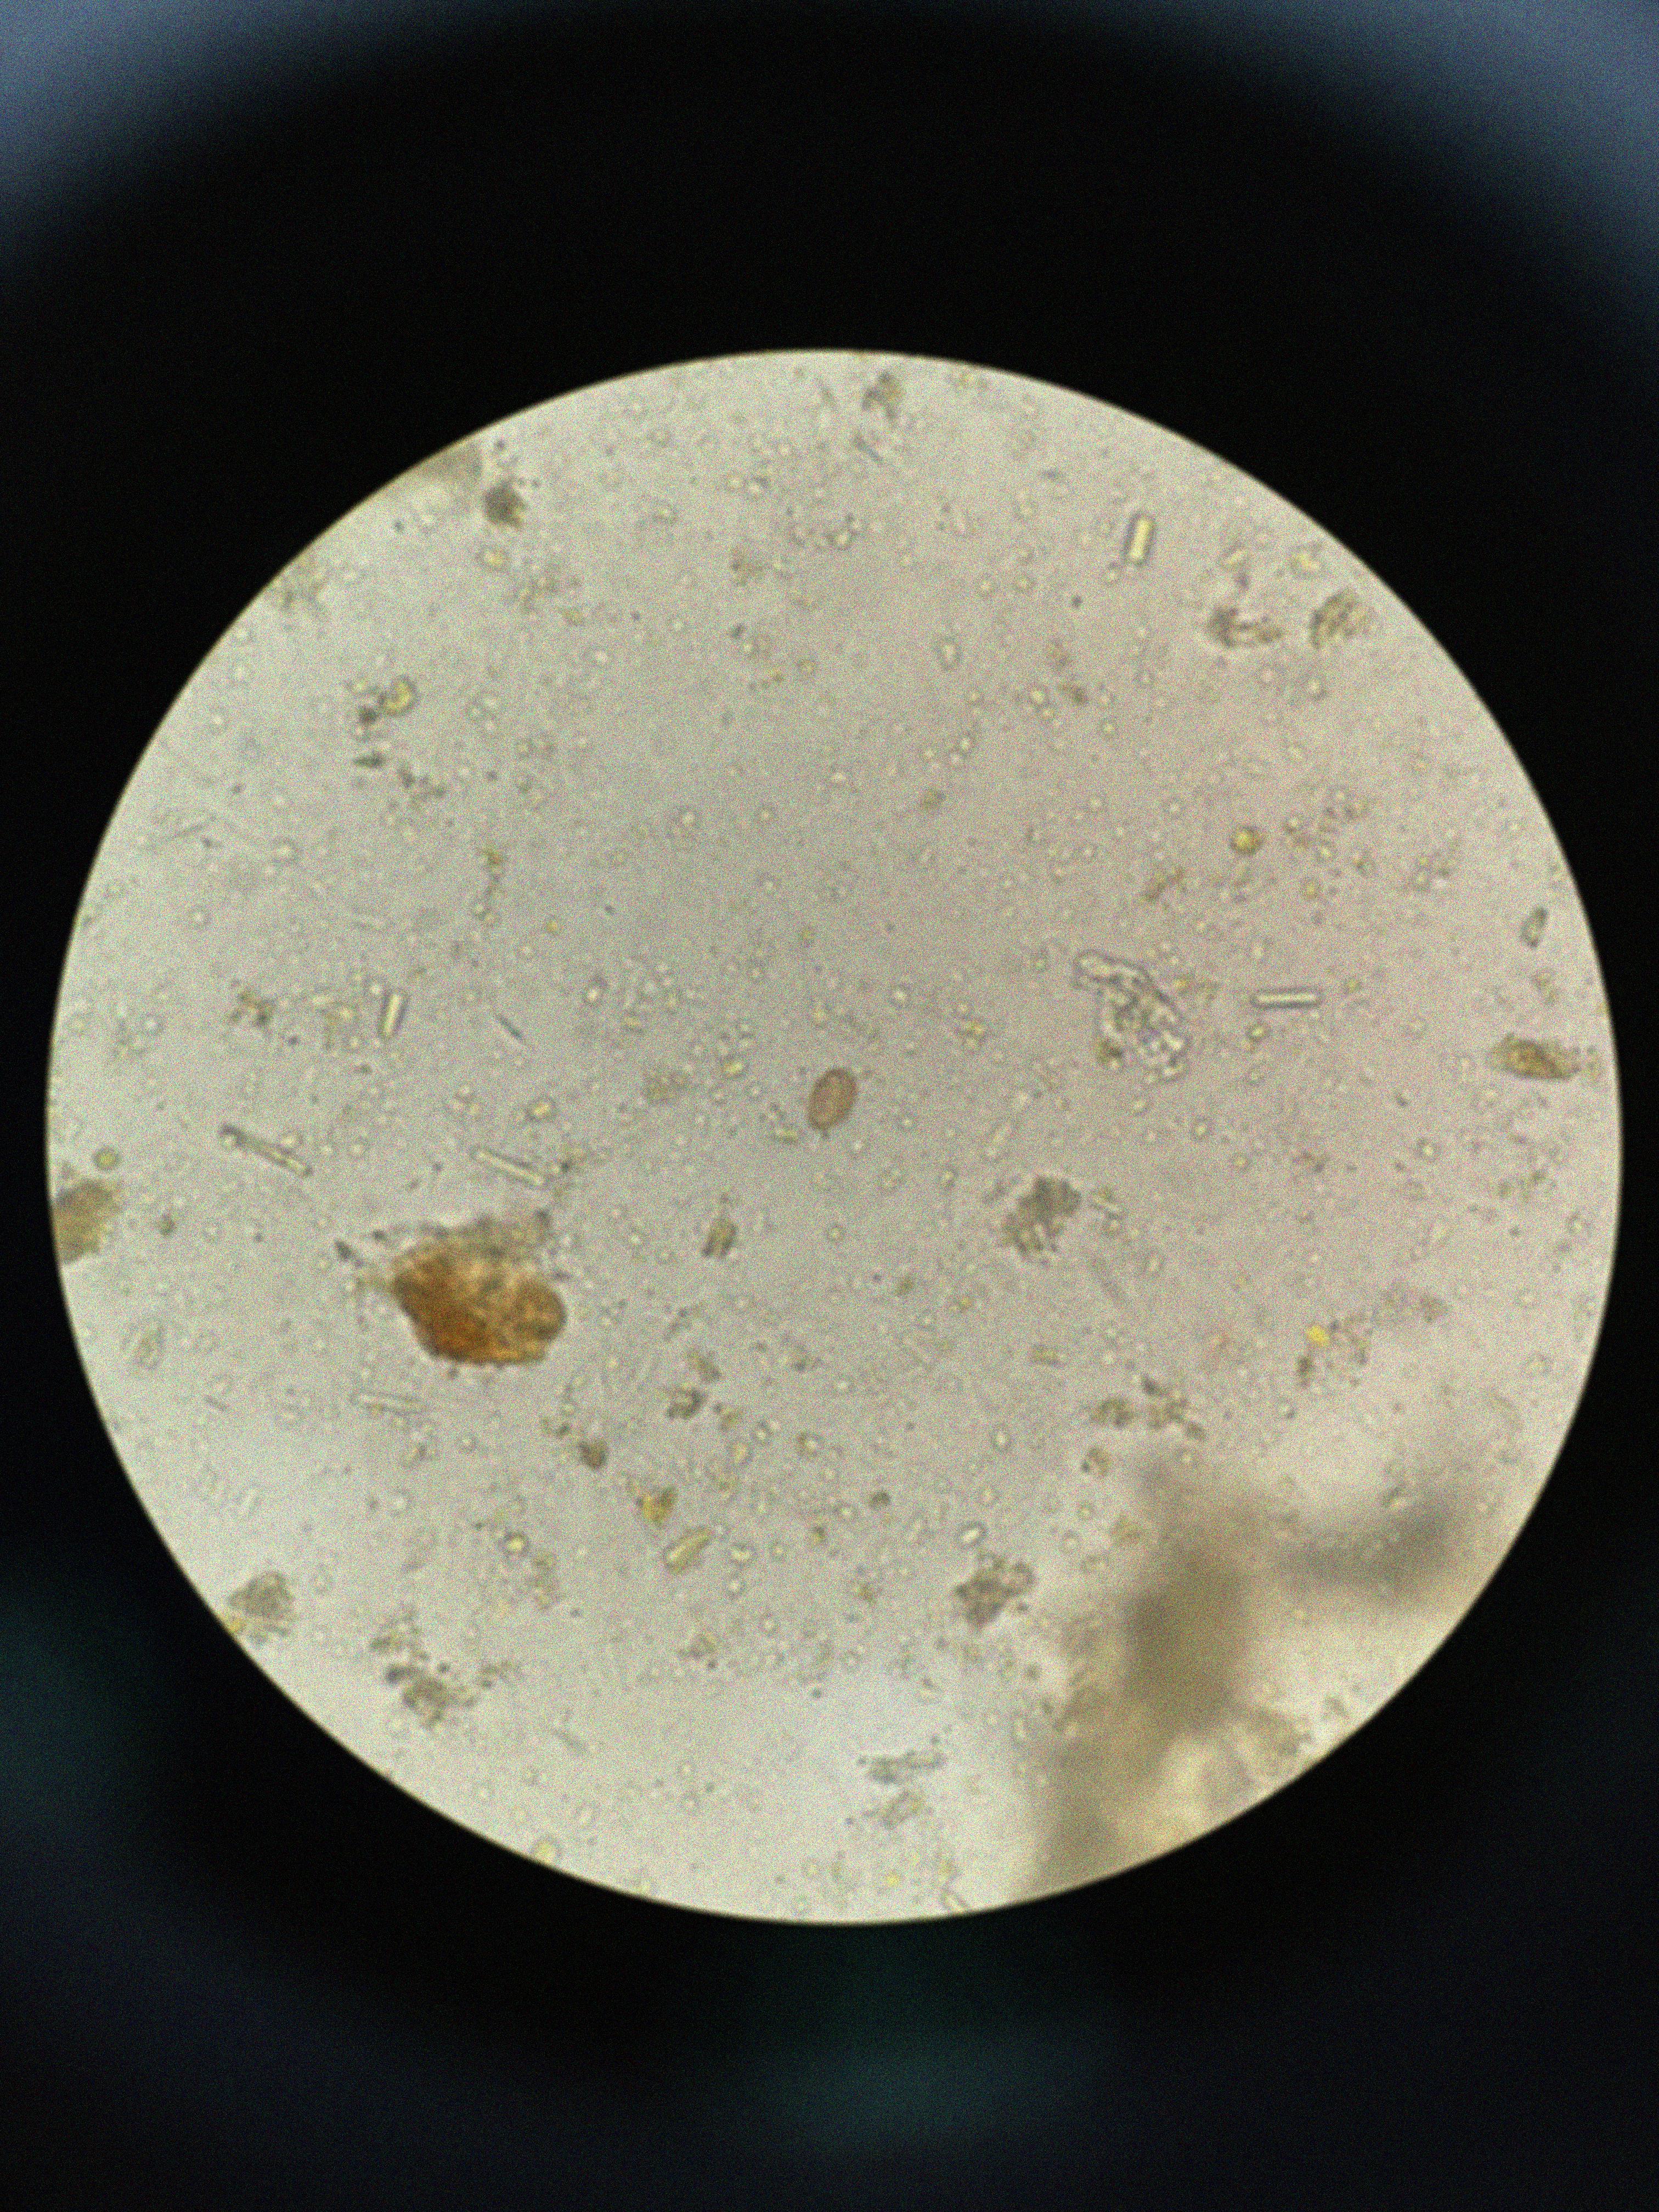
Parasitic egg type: Opisthorchis viverrine